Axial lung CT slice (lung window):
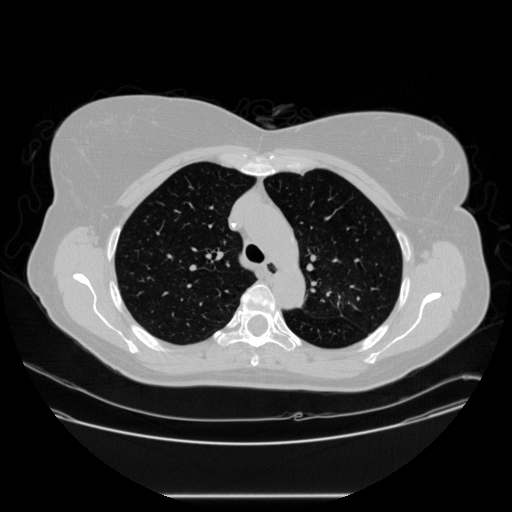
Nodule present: no